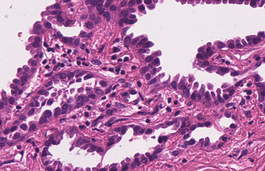
Tumor epithelial tissue: yes
Tumor-associated stroma tissue: yes
Normal tissue: no